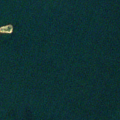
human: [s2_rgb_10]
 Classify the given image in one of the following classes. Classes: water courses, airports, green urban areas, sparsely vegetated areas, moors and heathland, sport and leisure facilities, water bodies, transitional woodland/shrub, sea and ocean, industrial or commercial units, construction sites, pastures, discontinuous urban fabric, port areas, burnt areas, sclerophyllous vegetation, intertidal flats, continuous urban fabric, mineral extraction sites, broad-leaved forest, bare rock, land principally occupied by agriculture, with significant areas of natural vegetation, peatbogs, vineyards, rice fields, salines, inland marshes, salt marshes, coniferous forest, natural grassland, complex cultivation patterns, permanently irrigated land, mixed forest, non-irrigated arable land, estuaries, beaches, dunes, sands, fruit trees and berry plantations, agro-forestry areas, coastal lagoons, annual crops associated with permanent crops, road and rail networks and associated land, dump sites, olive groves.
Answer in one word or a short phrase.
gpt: coniferous forest, sea and ocean